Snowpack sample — Snodgrass Mountain, Crested Butte, Colorado (2/4/25, 12:06 PM MST)
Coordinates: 38.923, -106.968
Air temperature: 35 °F
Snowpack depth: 80 cm
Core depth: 60 cm
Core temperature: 32 °F
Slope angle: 14°, slope face: 78°
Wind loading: low
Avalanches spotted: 0
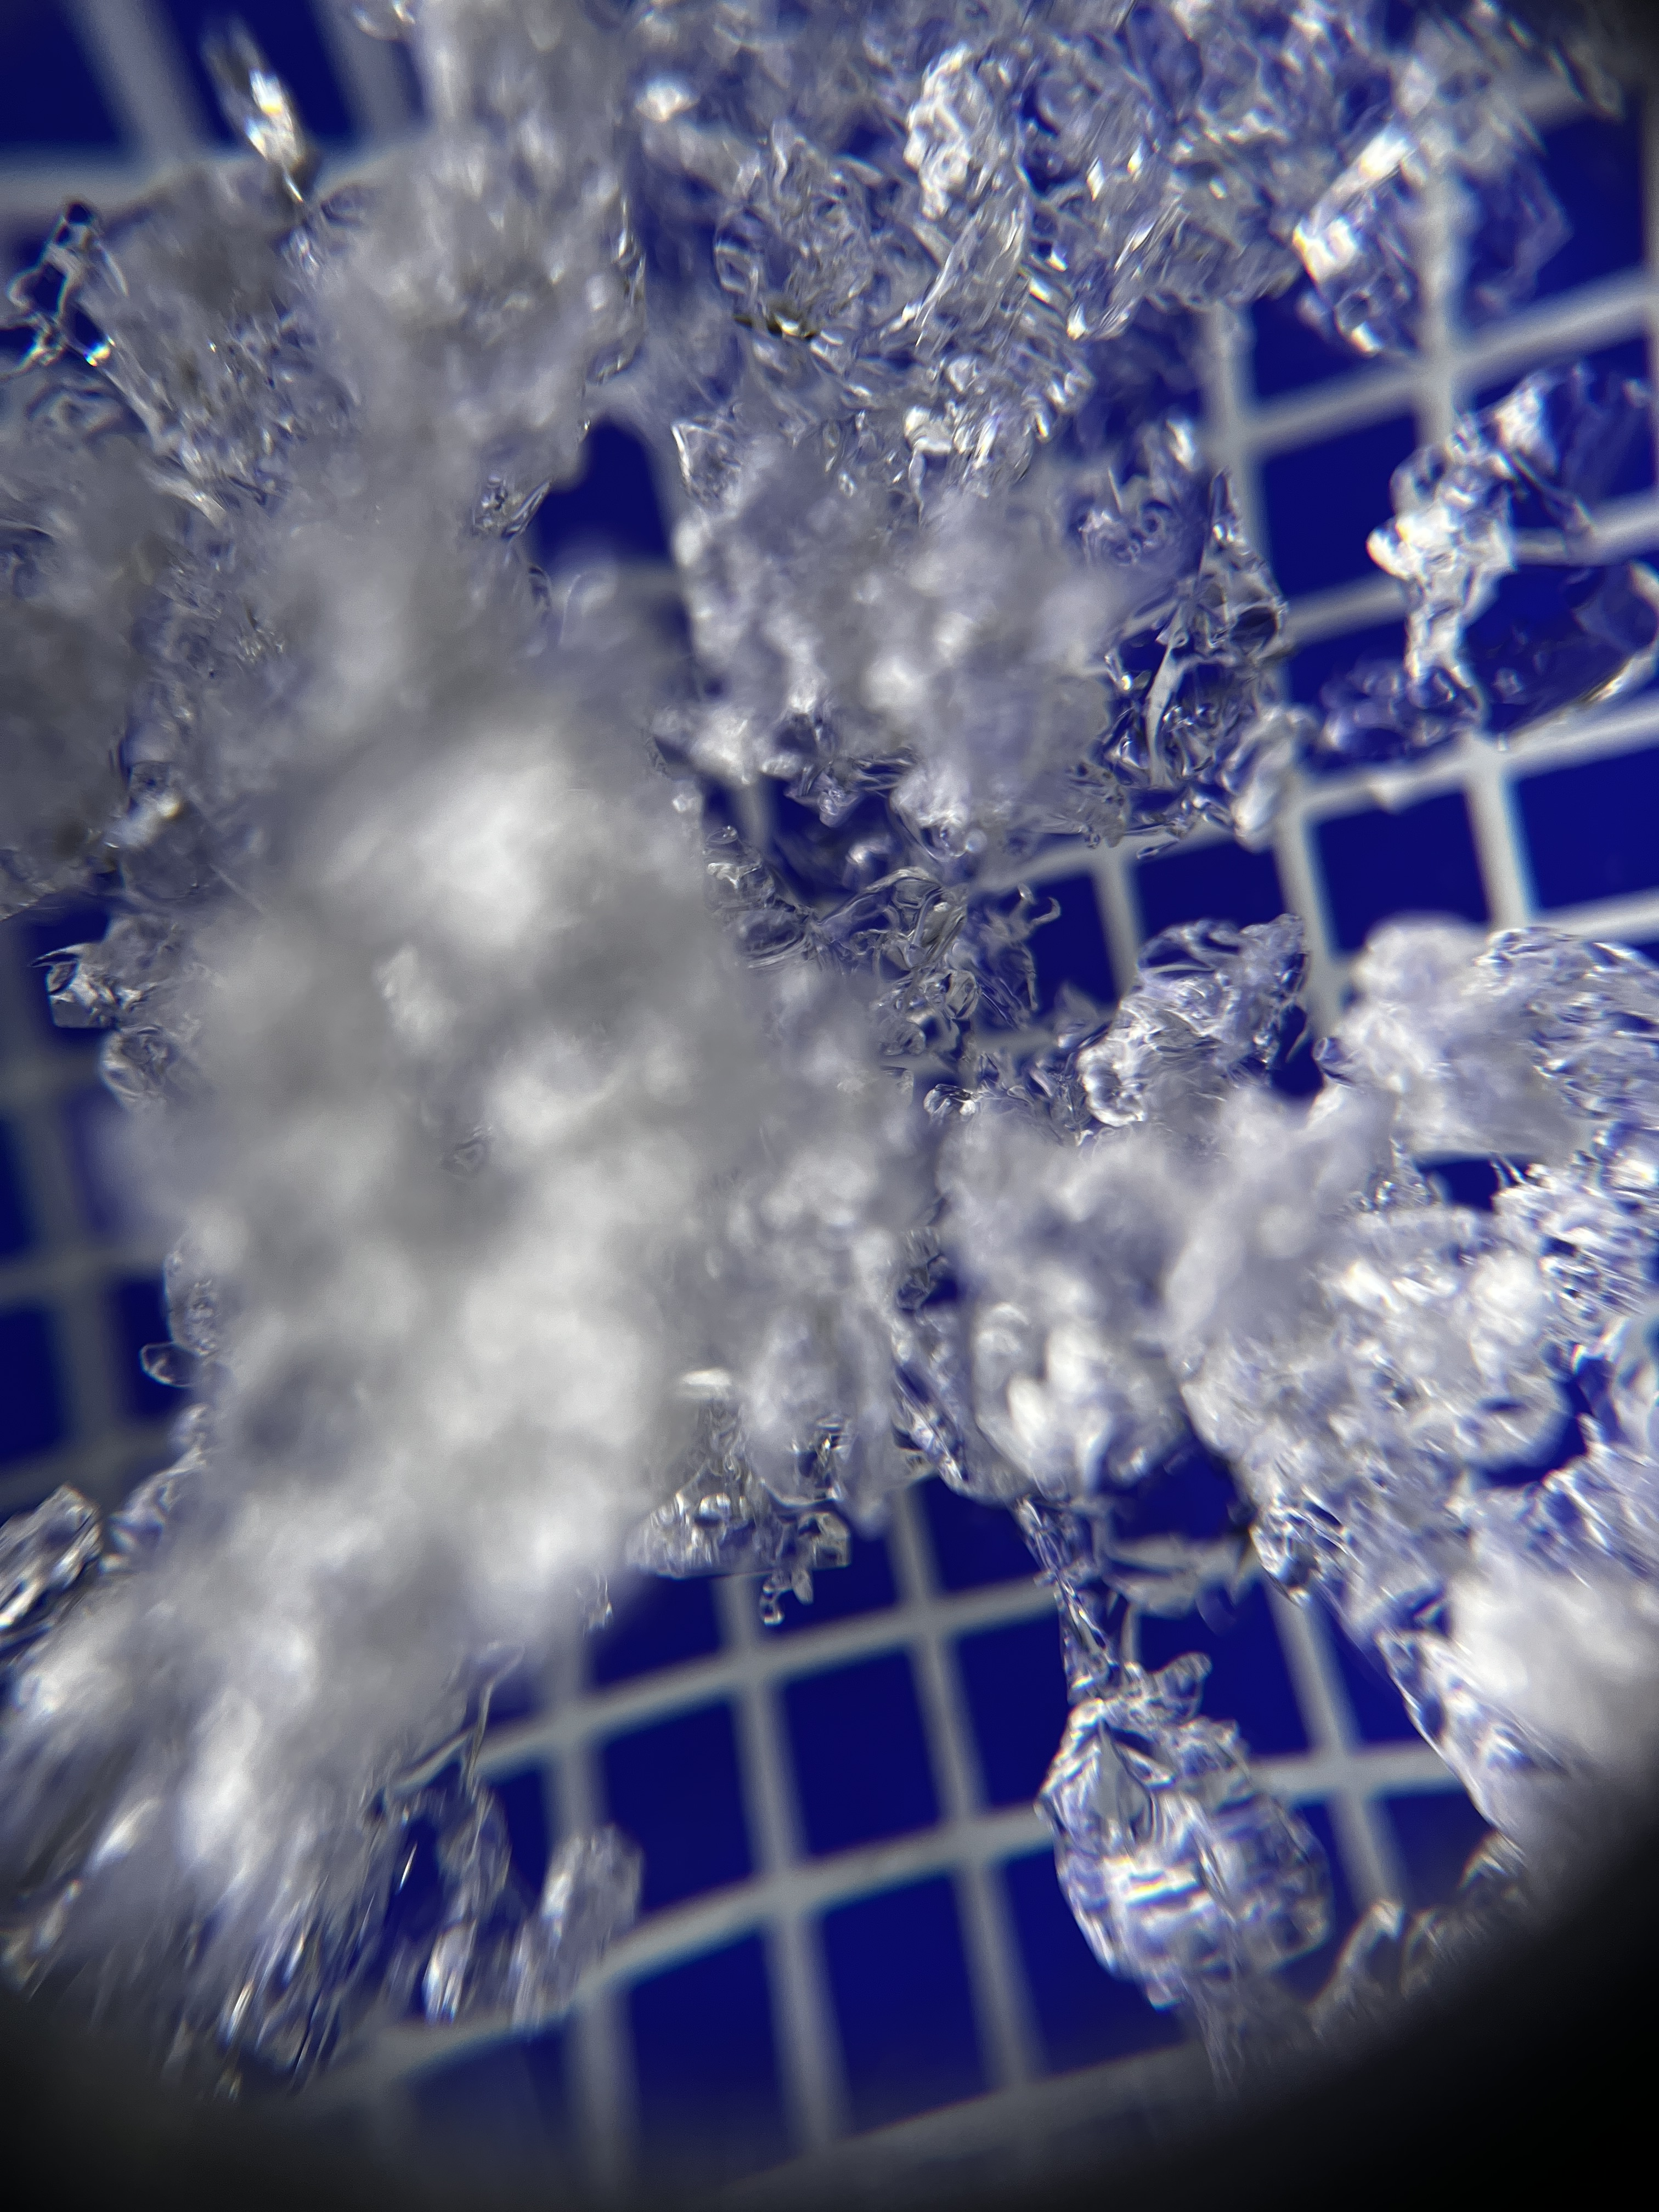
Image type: magnified_profile
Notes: No avalanches nearby, unusually warm weather for the last month reported by residents, Collected 25 yards from treeline